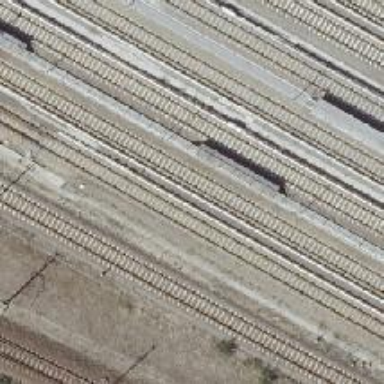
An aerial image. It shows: Railway signal.